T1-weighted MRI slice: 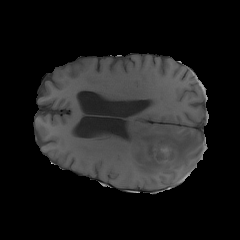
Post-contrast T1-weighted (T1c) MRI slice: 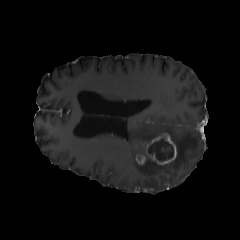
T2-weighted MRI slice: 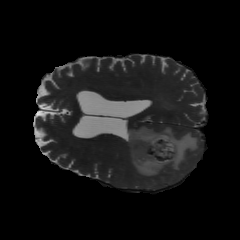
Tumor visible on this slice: yes